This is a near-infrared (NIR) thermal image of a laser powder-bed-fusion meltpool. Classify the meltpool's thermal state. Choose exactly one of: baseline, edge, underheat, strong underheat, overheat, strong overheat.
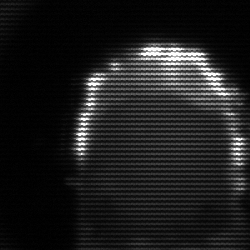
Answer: baseline